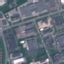
Land use / land cover class: Industrial